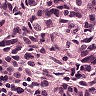
Metastatic tissue present: yes